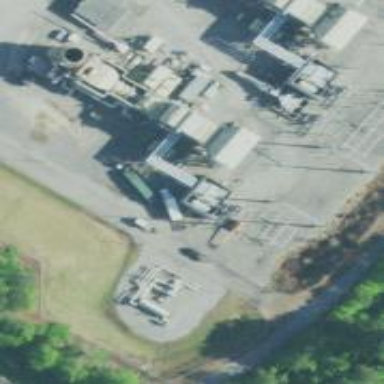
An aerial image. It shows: Switch for power supply.